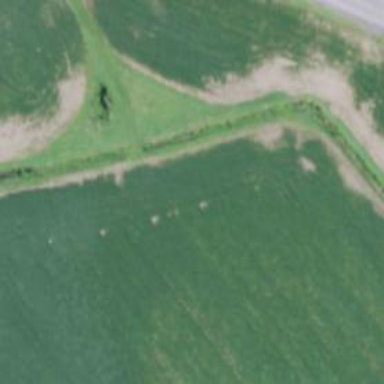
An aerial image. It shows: Track with embankment.